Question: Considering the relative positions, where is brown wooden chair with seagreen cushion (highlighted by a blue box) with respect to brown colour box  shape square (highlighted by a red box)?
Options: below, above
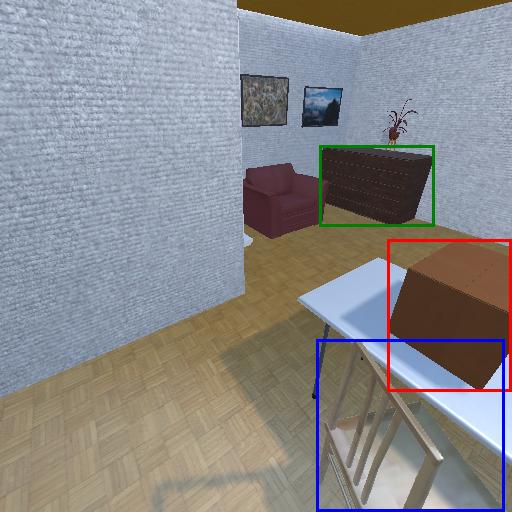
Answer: below